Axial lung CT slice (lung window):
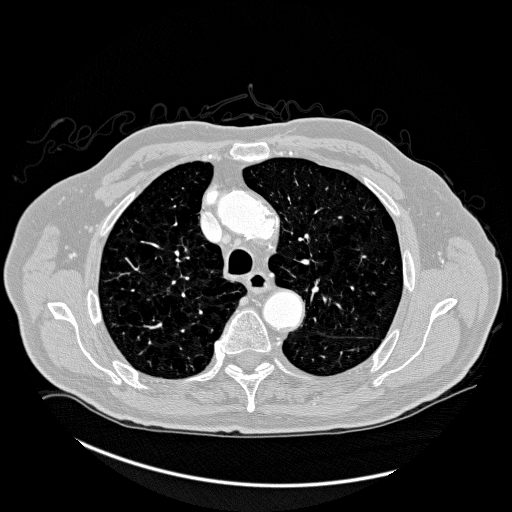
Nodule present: no